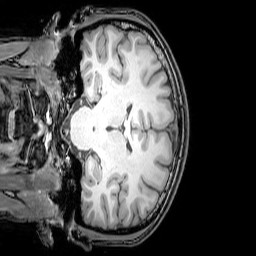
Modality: T1w
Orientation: coronal
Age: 23
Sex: female
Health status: healthy
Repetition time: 0.081 s
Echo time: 0.037 s